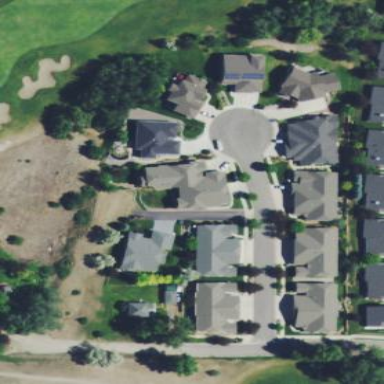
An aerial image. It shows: Residential area with golf out of bounds zone.